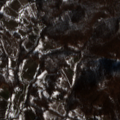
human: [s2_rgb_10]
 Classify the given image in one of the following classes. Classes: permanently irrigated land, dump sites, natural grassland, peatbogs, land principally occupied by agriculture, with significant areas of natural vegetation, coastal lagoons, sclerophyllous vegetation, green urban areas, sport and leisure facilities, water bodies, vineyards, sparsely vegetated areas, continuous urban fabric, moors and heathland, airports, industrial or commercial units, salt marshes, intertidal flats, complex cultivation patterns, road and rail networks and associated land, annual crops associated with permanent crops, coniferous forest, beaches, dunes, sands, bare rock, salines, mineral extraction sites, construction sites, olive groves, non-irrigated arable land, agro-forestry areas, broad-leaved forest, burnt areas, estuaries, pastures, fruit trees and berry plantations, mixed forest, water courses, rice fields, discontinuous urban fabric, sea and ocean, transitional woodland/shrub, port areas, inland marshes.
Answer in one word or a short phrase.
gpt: non-irrigated arable land, land principally occupied by agriculture, with significant areas of natural vegetation, broad-leaved forest